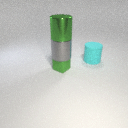
large gray metal cylinder below large green metal cylinder